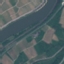
Land use / land cover: River